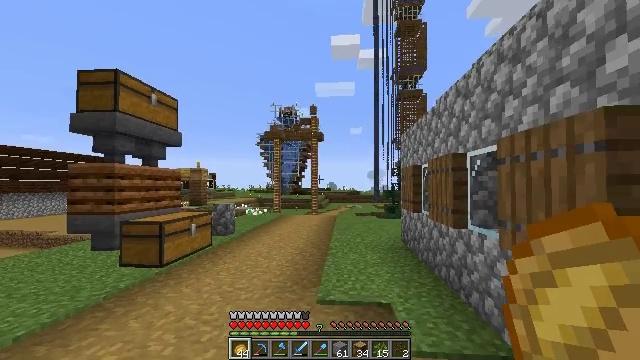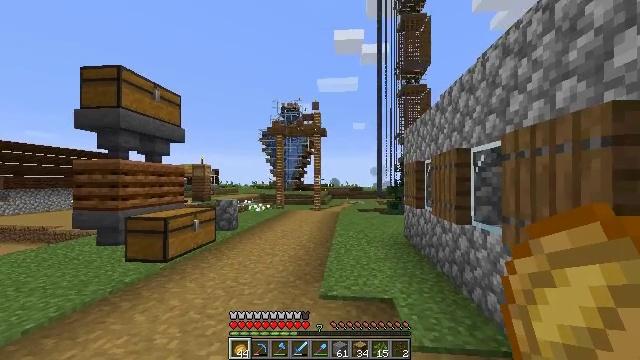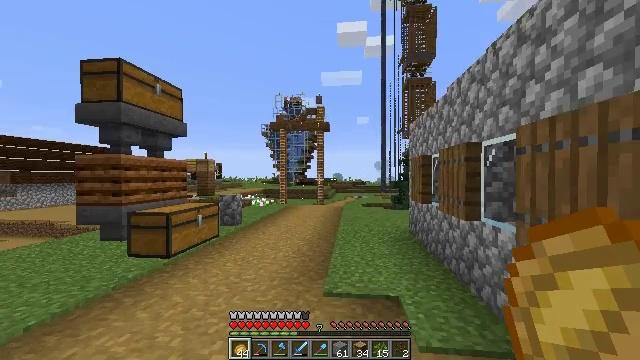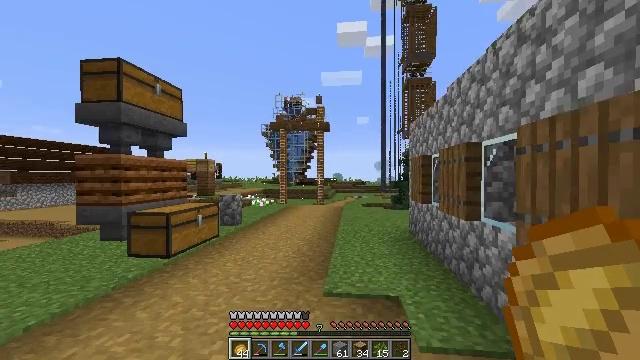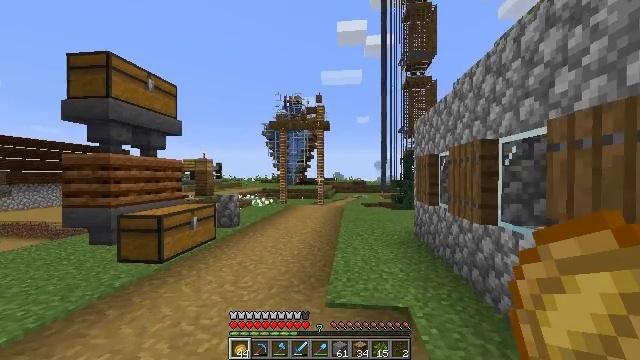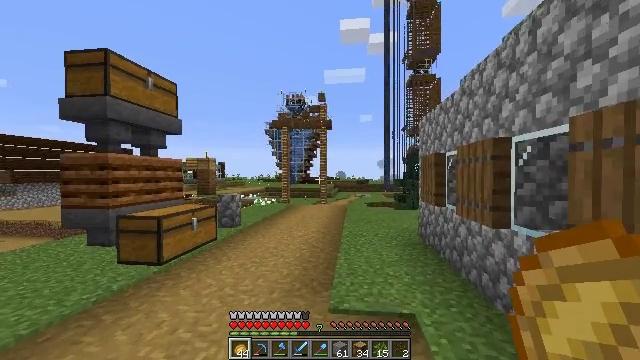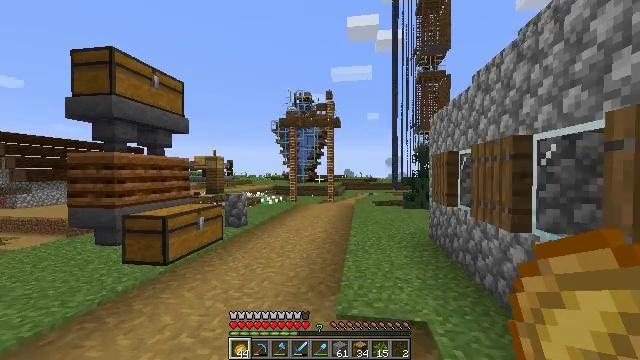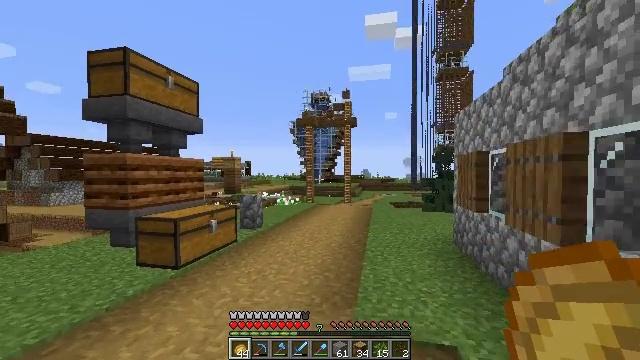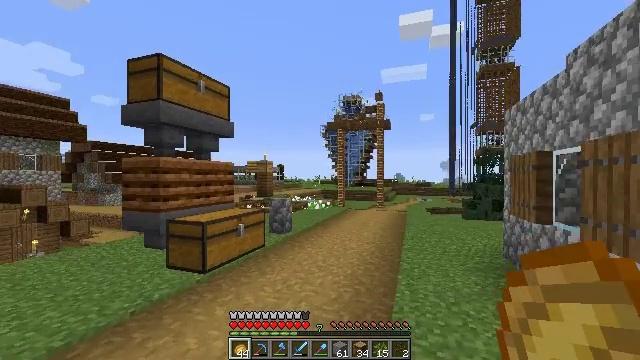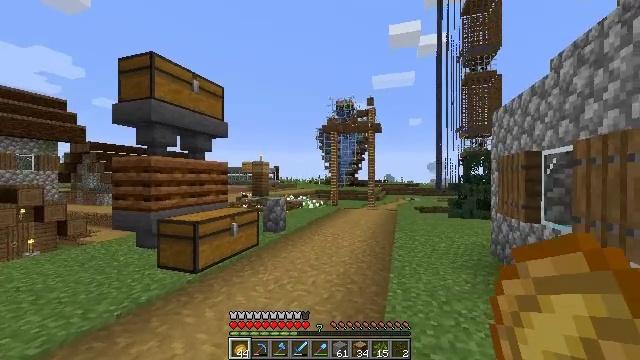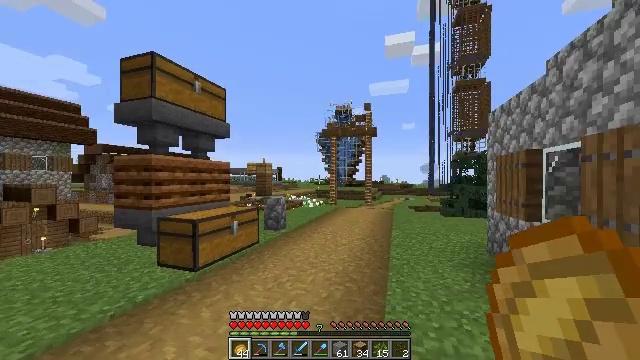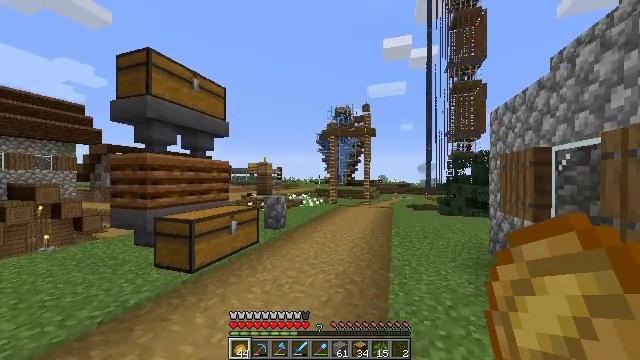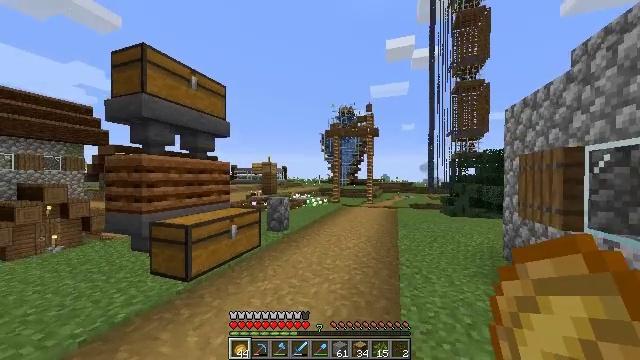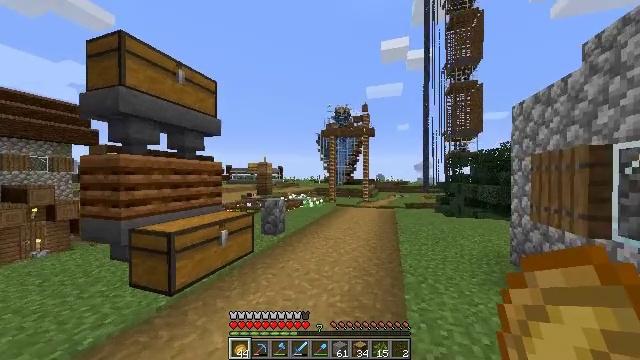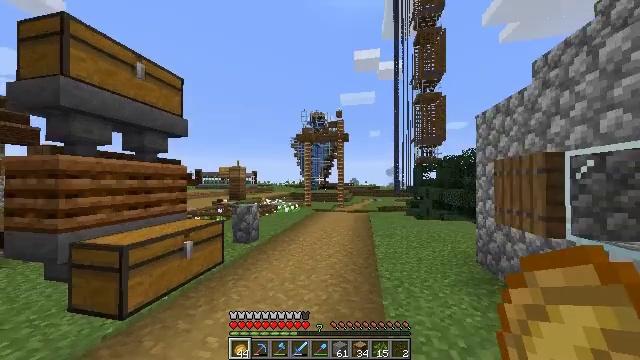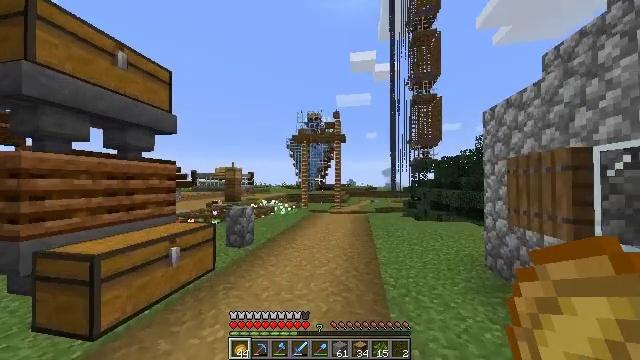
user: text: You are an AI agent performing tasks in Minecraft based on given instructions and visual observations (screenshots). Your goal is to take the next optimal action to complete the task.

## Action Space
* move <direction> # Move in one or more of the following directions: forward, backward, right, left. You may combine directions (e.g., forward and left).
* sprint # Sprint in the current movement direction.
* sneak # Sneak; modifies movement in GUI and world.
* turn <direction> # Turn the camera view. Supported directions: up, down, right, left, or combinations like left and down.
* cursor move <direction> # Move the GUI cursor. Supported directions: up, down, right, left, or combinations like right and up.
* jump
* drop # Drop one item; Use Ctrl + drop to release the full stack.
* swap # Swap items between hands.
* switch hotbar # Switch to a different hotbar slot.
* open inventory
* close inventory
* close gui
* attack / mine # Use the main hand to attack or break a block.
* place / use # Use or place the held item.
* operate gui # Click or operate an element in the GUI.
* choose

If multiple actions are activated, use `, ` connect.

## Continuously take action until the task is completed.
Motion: motion action
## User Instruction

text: Collect the brewing stand for reuse.
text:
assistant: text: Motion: no_op
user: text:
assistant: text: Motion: move forward, turn down
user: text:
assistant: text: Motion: move forward
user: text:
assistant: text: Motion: move forward
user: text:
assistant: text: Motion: move forward
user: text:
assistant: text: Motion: move forward, turn left
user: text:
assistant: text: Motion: move forward, turn left
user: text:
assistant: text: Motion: move forward, sprint, turn left
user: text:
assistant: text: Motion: move forward, sprint, turn right
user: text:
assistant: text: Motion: move forward, sprint
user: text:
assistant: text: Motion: move forward, sprint
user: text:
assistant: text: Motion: move forward
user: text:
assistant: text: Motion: move forward, sprint, turn right
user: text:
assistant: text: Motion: move forward, sprint, turn right and up
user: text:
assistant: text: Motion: move forward, sprint
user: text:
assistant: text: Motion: move forward, jump
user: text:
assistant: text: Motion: move forward, turn down, jump
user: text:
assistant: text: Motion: move forward, jump
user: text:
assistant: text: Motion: move forward, jump
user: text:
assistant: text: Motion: move forward, jump
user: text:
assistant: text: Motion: move forward, jump
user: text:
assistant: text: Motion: move forward, jump
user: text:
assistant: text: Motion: move forward, jump
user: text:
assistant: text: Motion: move forward, jump
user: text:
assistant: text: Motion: move forward, jump
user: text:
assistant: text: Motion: move forward, turn left and down, jump
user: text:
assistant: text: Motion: move forward, sprint, turn left and down, jump
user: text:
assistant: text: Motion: move forward, sprint, turn left, jump
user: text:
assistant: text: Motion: move forward, sprint, jump
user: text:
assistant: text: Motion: move forward, jump